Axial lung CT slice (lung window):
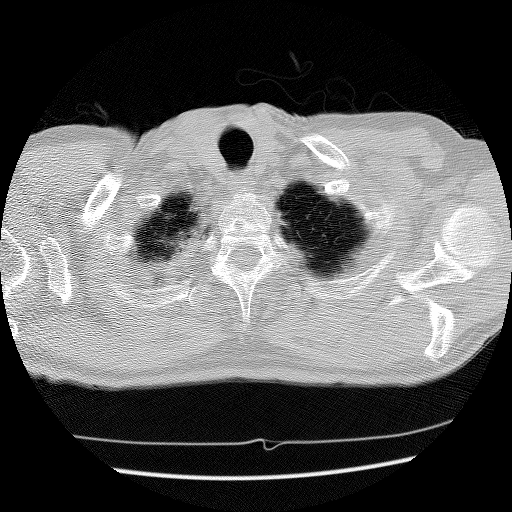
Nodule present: no